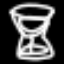
Label: hourglass